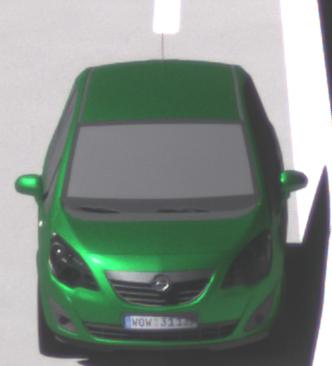
Make: Opel
Model: Meriva 1.4
Detailed model: Meriva (B)
Model produced from: 2010/05
Model produced until: 2013/11
Doors: 5
Color: green
Road condition: dry road
Daytime: midday
Contrast: high contrast